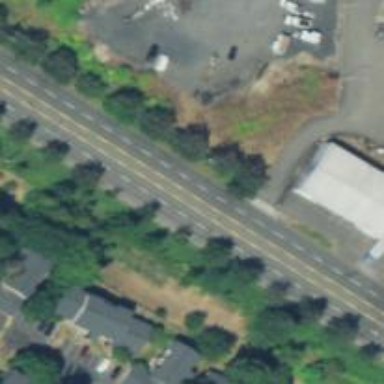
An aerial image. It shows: Primary road with sidewalk on the left.